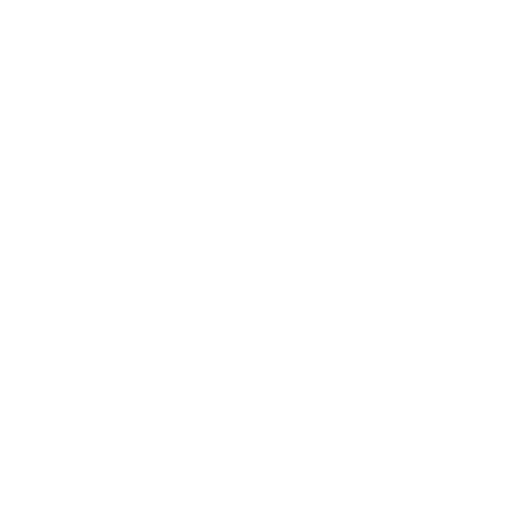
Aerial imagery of island in Alaska named Jarvis Island containing only unknown